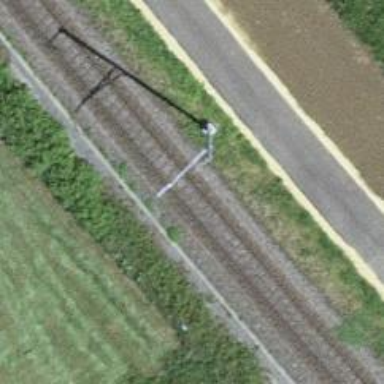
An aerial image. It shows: Single-track electrified railway with contact line.